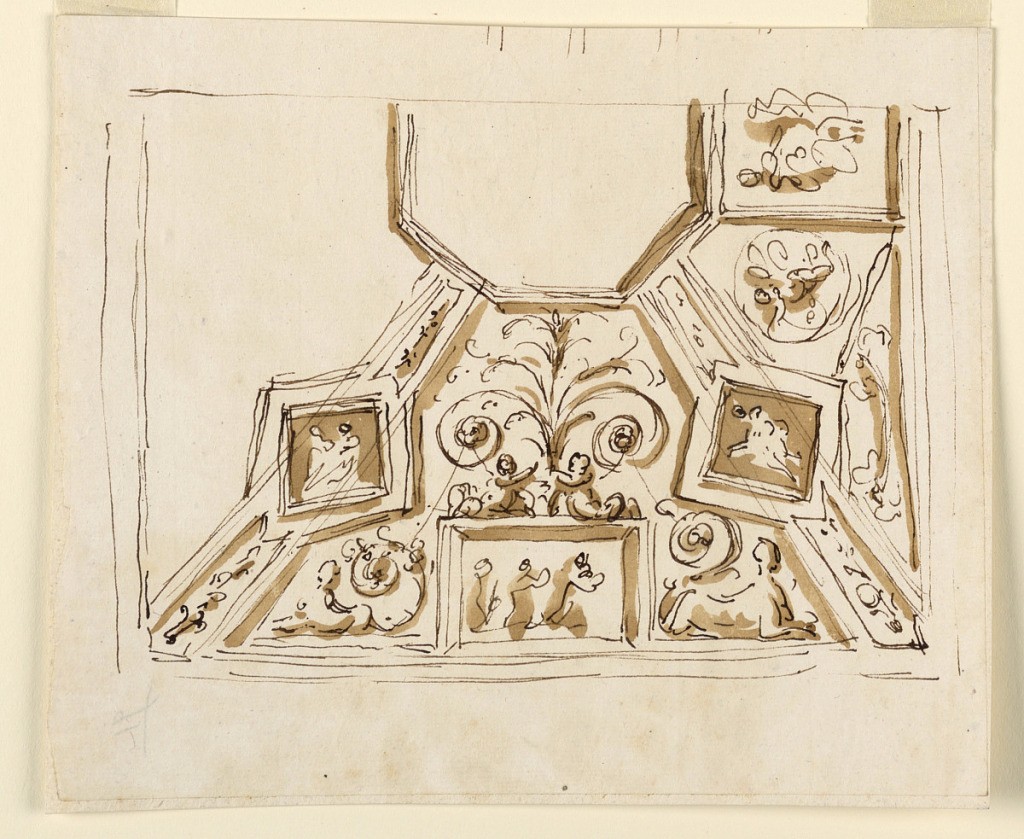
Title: Design for ceiling decoration
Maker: Giuseppe Barberi, Italian, 1746–1809
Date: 1746–1809
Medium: Pen and brown ink, brush and brown wash on off-white laid paper, lined
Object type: Drawing
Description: Design for overall symmetrical ceiling decoration featuring geometric sections in which mythological figures, rinceaux, and putti are arranged.